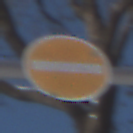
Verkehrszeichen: VerbotDerEinfahrt
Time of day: MorningAfternoon
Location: Outdoor (Special)
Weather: Clear
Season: Winter
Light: Natural